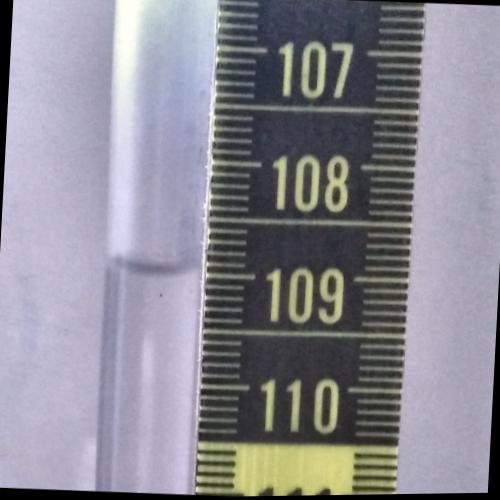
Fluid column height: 108.9 cm